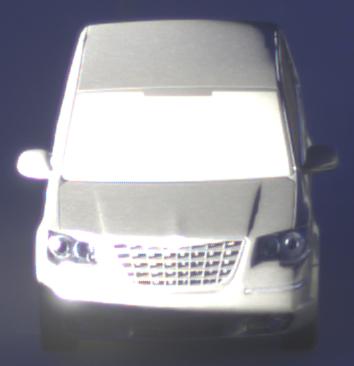
Make: Chrysler
Model: Grand Voyager 3.8
Detailed model: Grand Voyager
Model produced from: 2008/03
Model produced until: 2010/12
Doors: 5
Color: gray
Road condition: dry road
Daytime: sunrise or sunset
Contrast: high contrast